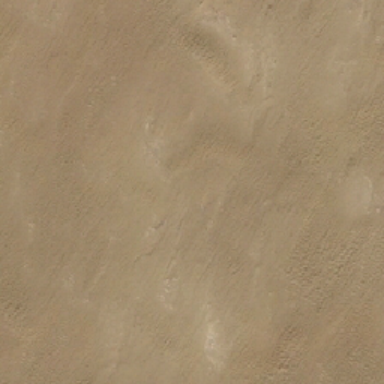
A very big yellow desert .